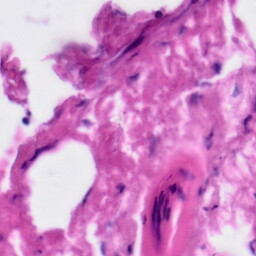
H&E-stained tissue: Tonsil